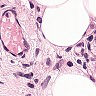
Metastatic tissue present: yes